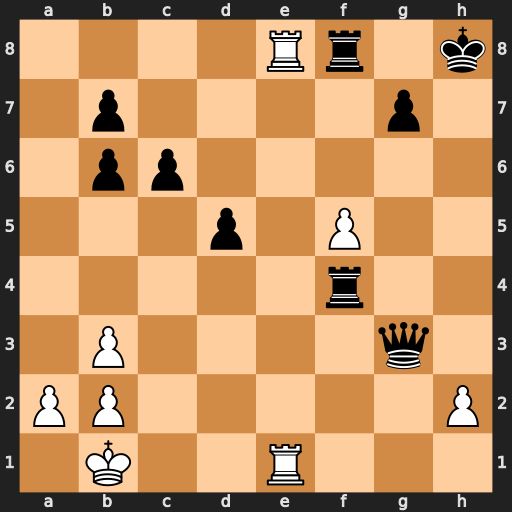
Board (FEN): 4Rr1k/1p4p1/1pp5/3p1P2/5r2/1P4q1/PP5P/1K2R3
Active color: w
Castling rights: -
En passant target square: -
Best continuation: Rxf8+ Kh7 hxg3